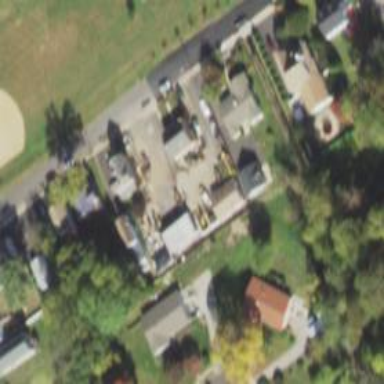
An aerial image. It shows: Driveway.